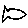
Label: fish